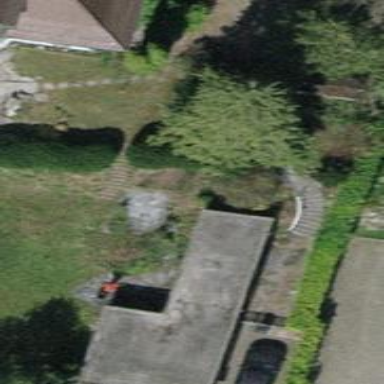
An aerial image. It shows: Garage.